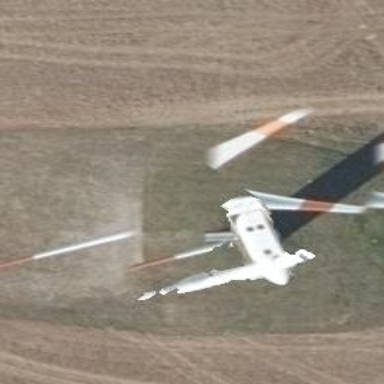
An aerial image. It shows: Wind power generator with horizontal axis wind turbine manufactured by Vestas.